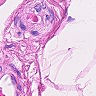
Metastatic tissue present: no